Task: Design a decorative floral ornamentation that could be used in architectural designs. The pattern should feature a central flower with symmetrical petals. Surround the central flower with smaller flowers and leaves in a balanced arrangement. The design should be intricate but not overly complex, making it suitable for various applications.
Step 1808:
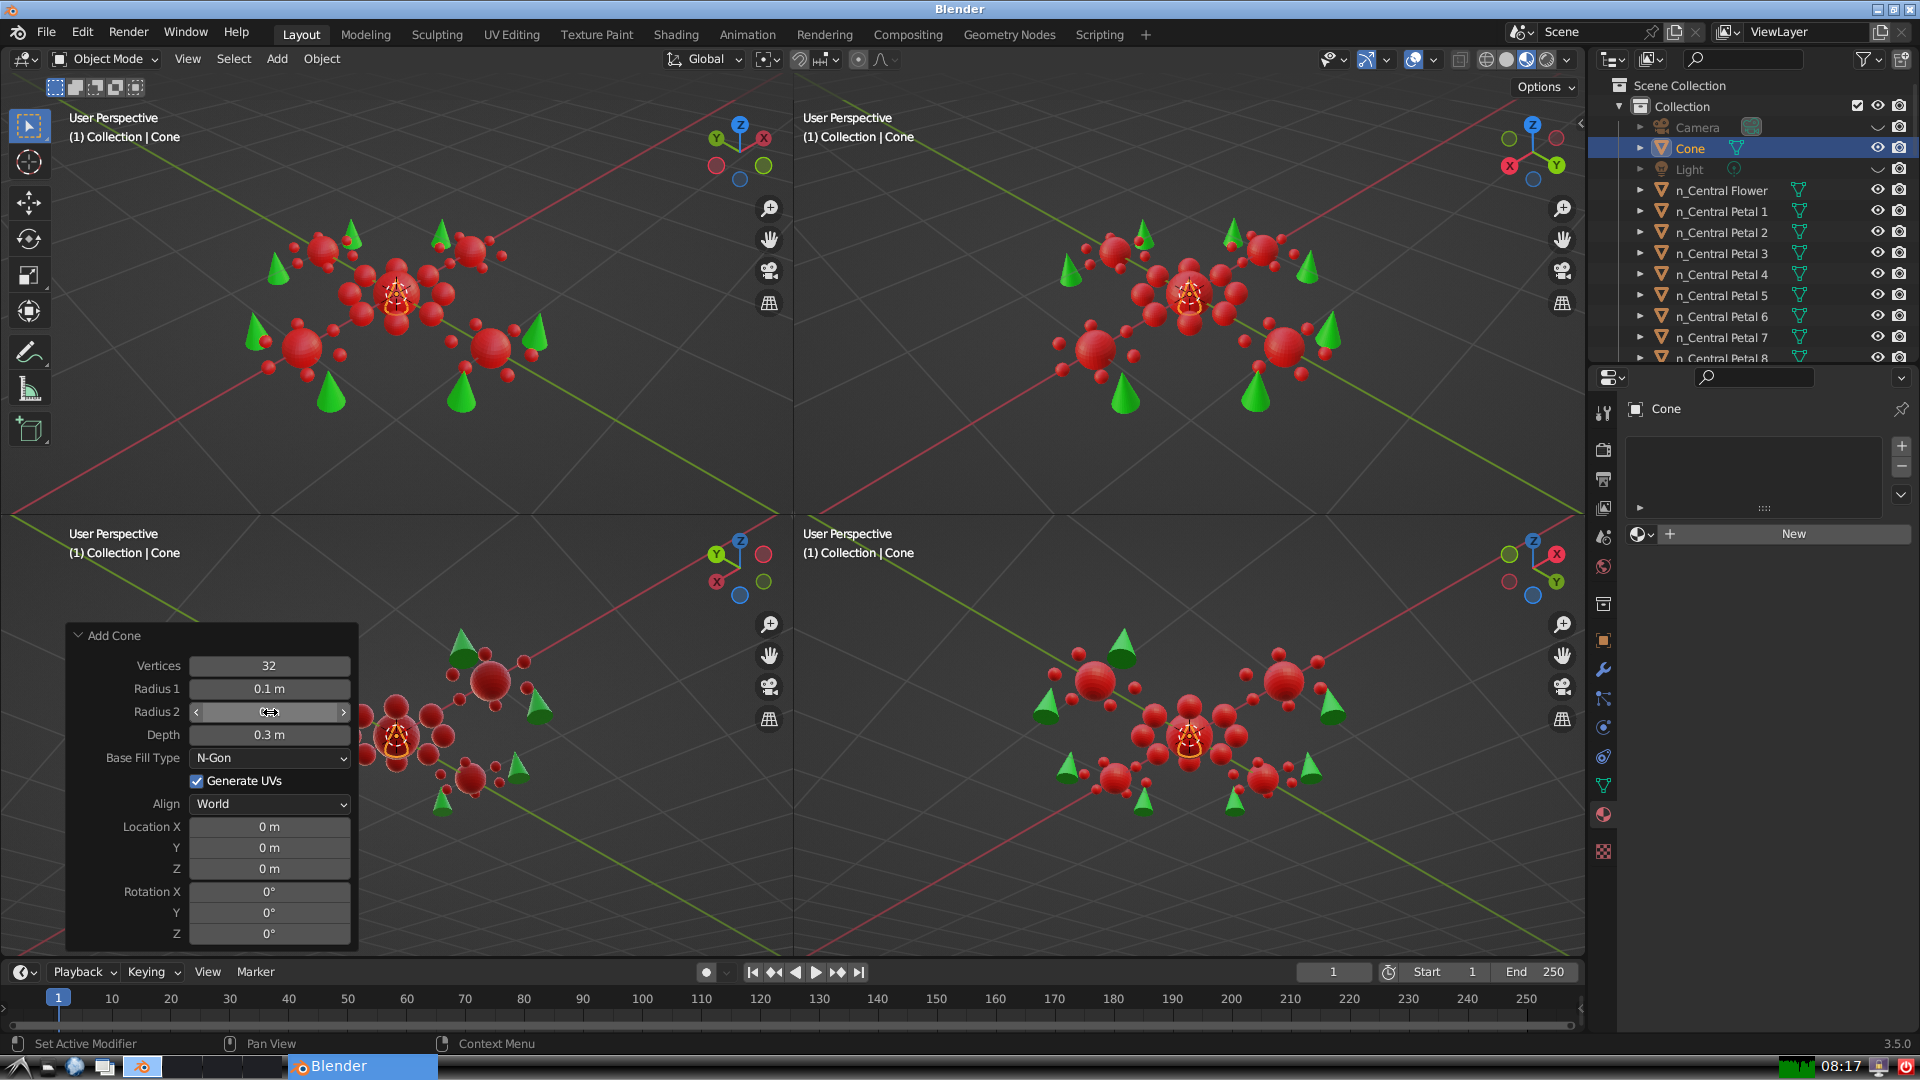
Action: click: no